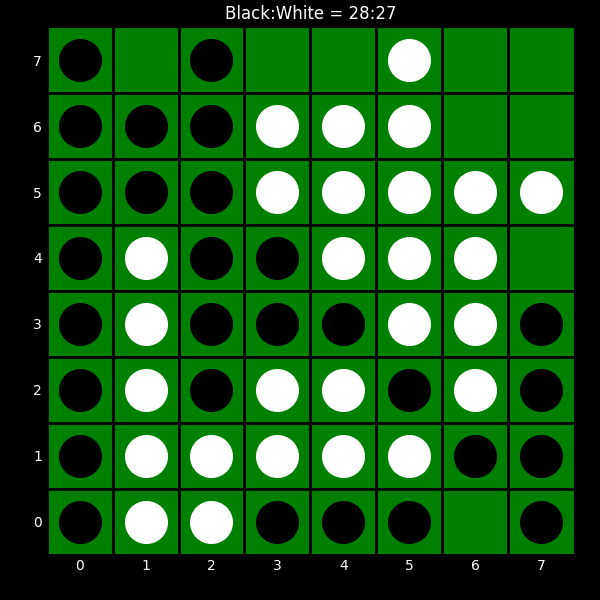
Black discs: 28
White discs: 27